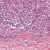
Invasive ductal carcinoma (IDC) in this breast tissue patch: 1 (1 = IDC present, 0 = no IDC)